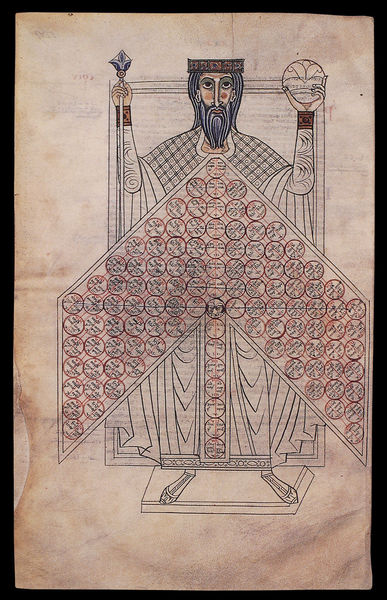
Titel: Decretum Gratiani
Standort: Herstellungsort: Durham, Kathedrale (EU - GB)
Institution: Bamberg, Staatsbibliothek
Schlagwörter: mann, orange, schwarz, tisch, zeichnung, rot, muster, bart, arme, augen, bibel, falten, gesicht, rahmen, hände, gewand, mantel, blatt, krone, schultern, füße, schuhe, stab, kaiser, könig, thron, faltenwurf, druck, kreise, kugel, kugeln, herrscher, pergament, geometrisch, christus, jesus, globus, pfeil, zepter, szepter, buchmalerei, reichsapfel, stammbaum, byzantinisch, diagramm, brauemann